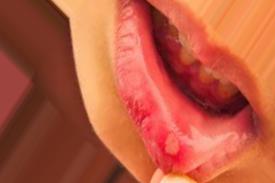
Condition: Mouth Ulcer